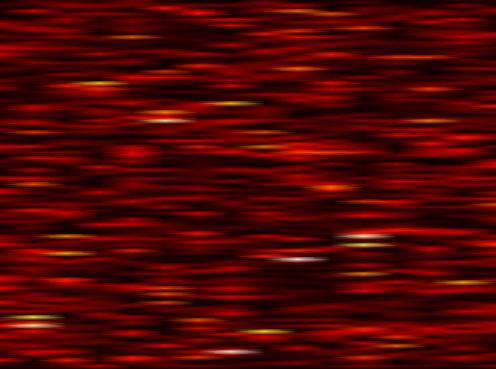
Label: UFMC